Field crop: tomato
Growth stage: 1
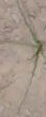
Species: cyperus